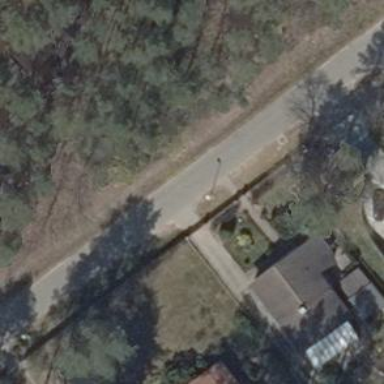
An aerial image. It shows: Footway.